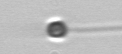
Label: flagellate